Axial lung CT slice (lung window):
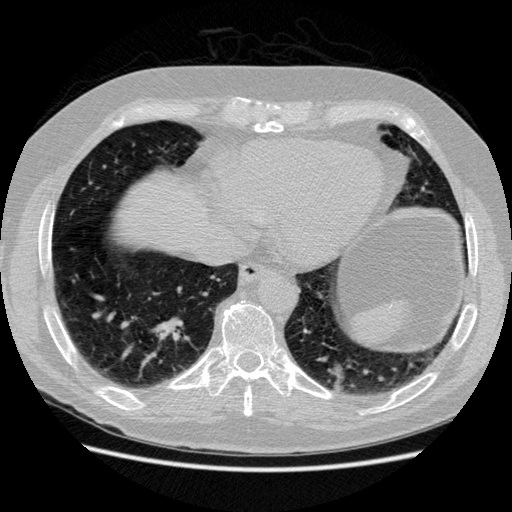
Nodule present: no